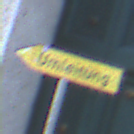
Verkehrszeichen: UmleitungswegweiserLinksweisend
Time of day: SunriseSunset
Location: Outdoor (Urban)
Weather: Clear
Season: NotSpecified
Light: Natural